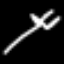
Label: fork